Question: I'm having difficulty overriding (or simply removing) the '-webkit-filter drop-shadow' attribute placed on the text you can see in the image below. I need the drop-shadow on the speech bubble but not on the text below the bubble. I've tried setting the drop-shadow to white but that appears to have no effect. For positioning reasons I need to keep the text as a child element of the bubble. Can anyone tell me how I can achieve the desired effect, please?
Fiddle <URL>.
'''
<div class="bubble bubble-left">This is line 1 in speech bubble left.<br/>
This is line 2 in the bubble,<br/> and this is line 3.
<div class="title">Title for bubble</div>
</div>
'''
'''
.bubble {
background-color: #fff;
-webkit-border-radius:7px;
-moz-border-radius:7px;
border-radius: 7px;
border: 3px solid #5E2750;
-webkit-filter: drop-shadow(4px 4px 5px rgba(0,0,0,0.5));
-moz-filter: drop-shadow(4px 4px 5px rgba(0,0,0,0.5));
-ms-filter: drop-shadow(4px 4px 5px rgba(0,0,0,0.5));
-o-filter: drop-shadow(4px 4px 5px rgba(0,0,0,0.5));
box-shadow: inset 0 1px 1px hsla(0,0%,100%,.5), 4px 4px 0 hsla(0,0%,0%,.2);
color: #333;
font-family: Ubuntu, sans-serif;
font: 16px/25px;
padding: 15px 25px;
position: absolute;
}
.bubble:after, .bubble:before {
border-bottom: 25px solid transparent;
border-right: 25px solid #fff;
bottom: -25px;
content: '';
position: absolute;
right: 25px;
}
.bubble:before {
border-right: 25px solid hsla(0,0%,0%,.1);
bottom: -28px;
right: 22px;
z-index: 1;
}
.bubble:before {
border-right: 27px solid #5E2750;
border-bottom: 27px solid transparent;
bottom: -29px;
right: 23px;
z-index: 0;
}
.bubble-left {left: 25%;}
.bubble-right {right: 25%;}
.title {
/* remove drop-shadow/filter effect */
-webkit-filter: drop-shadow(4px 4px 5px rgba(255,255,255,1)) !important;
-moz-filter: none;
-ms-filter: none;
-o-filter: none;
box-shadow: none;
color: #5E2750;
padding-left: 15px;
font-style:italic;
position: relative;
bottom: -43px;
left: 25%;
}
'''

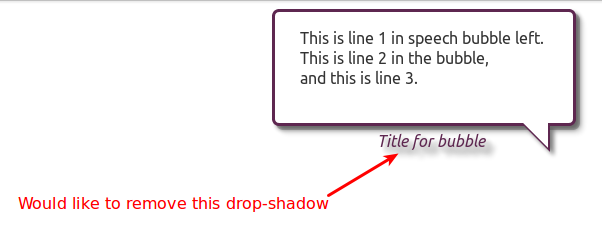
Answer: Try changing your filter box shadow CSS properties to this format:
'''
-webkit-drop-shadow: (4px 4px 5px rgba(0, 0, 0, 0.5));
-moz-drop-shadow: (4px 4px 5px rgba(0, 0, 0, 0.5));
-ms-drop-shadow: (4px 4px 5px rgba(0, 0, 0, 0.5));
-o-drop-shadow: (4px 4px 5px rgba(0, 0, 0, 0.5));
'''
You might have to adjust your box shadow values to your liking:
Fiddle here: <URL>
Another way is to take out your Title for bubble link out of the bubble container and place the two in a new relative div. You will have to do some changes to your CSS though.
'''
<div class="wrap">
<div class="bubble bubble-left">This is line 1 in speech bubble left.
<br/>This is line 2 in the bubble,
<br/>and this is line 3.</div>
<div class="title">Title for bubble</div>
</div>
'''
See fiddle: <URL>